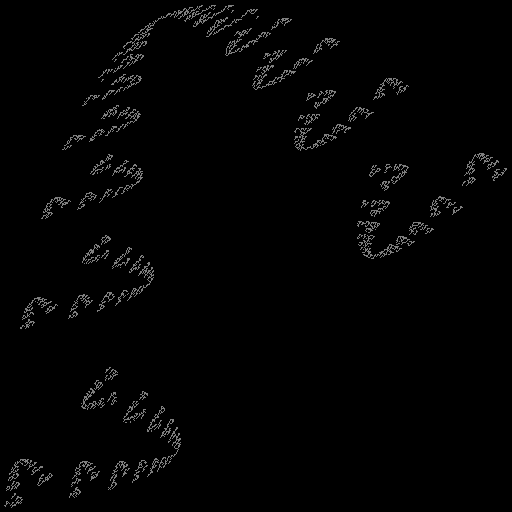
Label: zigzag